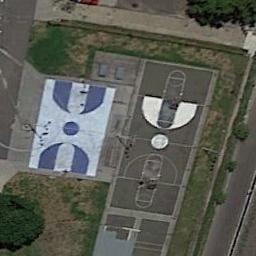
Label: basketball_court